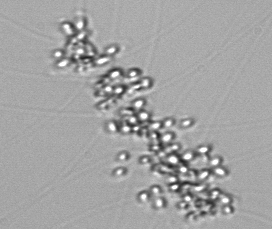
Label: Chaetoceros_didymus_TAG_external_flagellate